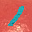
Label: 1